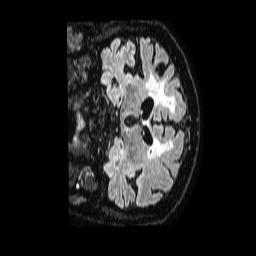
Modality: FLAIR
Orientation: coronal
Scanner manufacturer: philips
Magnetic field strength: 1.5 T
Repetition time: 4.8 s
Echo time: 0.3 s